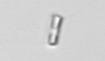
Label: Chaetoceros_tenuissimus